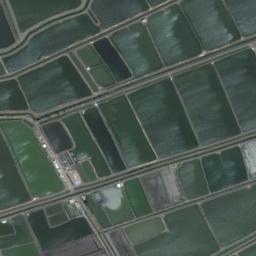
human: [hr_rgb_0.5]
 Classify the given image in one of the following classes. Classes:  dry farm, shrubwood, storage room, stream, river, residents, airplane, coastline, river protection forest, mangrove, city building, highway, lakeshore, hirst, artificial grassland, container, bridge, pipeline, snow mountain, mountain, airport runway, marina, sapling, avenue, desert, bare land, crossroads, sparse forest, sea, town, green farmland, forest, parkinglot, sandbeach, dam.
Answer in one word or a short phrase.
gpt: green farmland